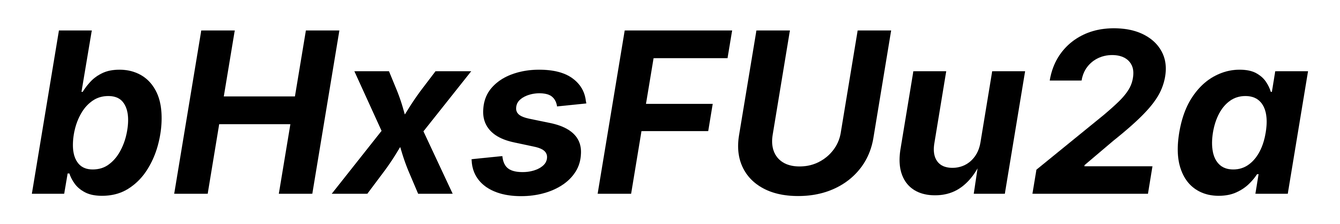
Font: Inter-Italic_Bold_Italic